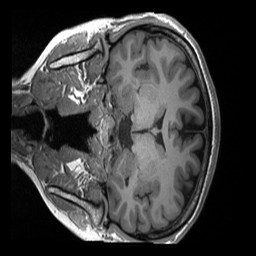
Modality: T1w
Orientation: coronal
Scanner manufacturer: siemens
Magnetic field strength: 3 T
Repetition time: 2.4 s
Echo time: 0.00224 s